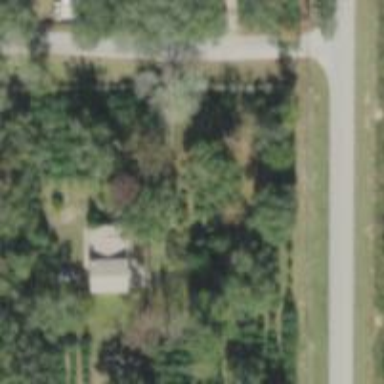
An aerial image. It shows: Driveway.